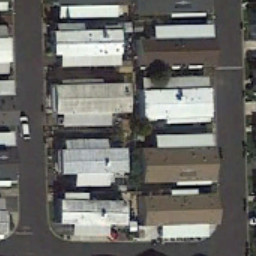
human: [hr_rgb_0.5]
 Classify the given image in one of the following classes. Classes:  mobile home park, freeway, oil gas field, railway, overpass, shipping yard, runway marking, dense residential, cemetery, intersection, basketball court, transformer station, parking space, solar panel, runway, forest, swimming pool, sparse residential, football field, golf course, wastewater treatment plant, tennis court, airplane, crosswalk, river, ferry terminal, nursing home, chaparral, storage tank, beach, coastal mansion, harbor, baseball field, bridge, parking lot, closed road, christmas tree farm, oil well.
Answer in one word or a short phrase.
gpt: mobile home park